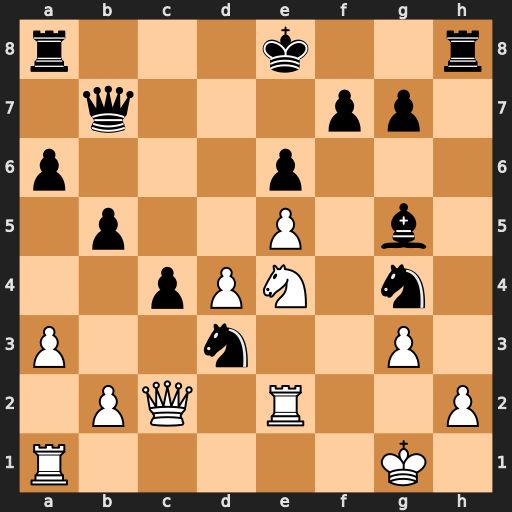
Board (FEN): r3k2r/1q3pp1/p3p3/1p2P1b1/2pPN1n1/P2n2P1/1PQ1R2P/R5K1
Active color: w
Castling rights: kq
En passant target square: -
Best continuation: Nd6+ Ke7 Nxb7